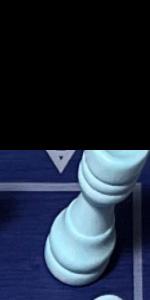
Label: Rook_White